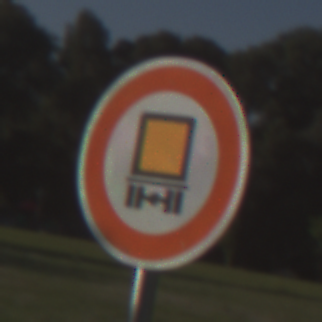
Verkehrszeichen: VerbotKennzeichnungspflichtigeKraftfahrzeugeGefaehrlicheGueter
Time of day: MorningAfternoon
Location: Outdoor (Nature)
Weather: PartlyCloudy
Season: NotSpecified
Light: Natural